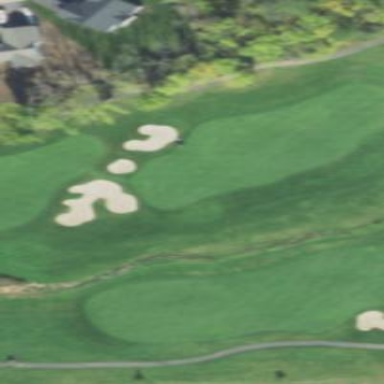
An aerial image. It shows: Scenic golf fairway.